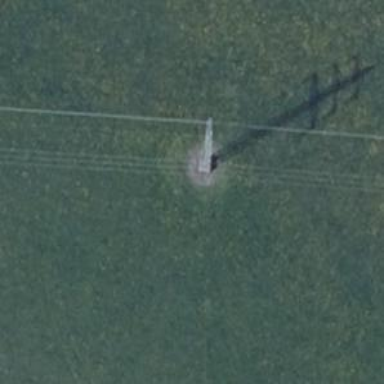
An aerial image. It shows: Power tower.